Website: apple
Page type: customer-info-address
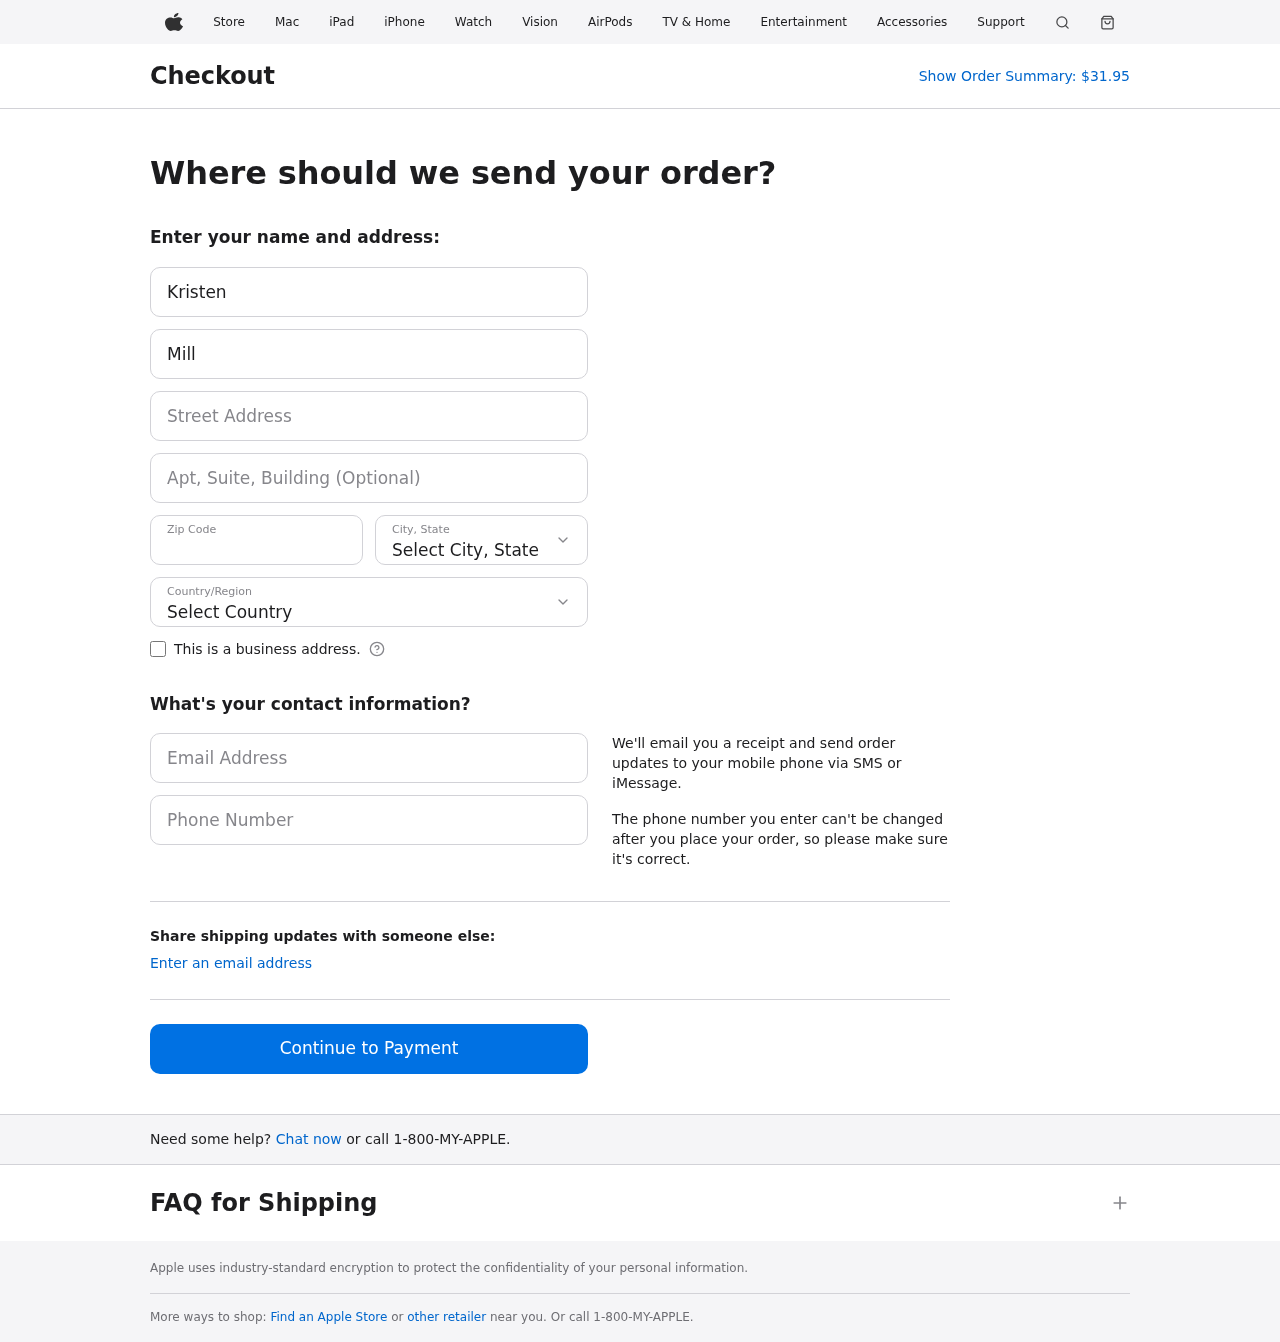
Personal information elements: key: PII_CITY_STATE
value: West Scott, SC
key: PII_COUNTRY
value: United States
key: PII_EMAIL
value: kristen.miller@yahoo.com
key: PII_FIRSTNAME
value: Kristen
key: PII_LASTNAME
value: Miller
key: PII_PHONE
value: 9939766218
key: PII_POSTCODE
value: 13508
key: PII_STREET
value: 0550 Richard Centers
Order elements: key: ORDER_TOTAL
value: $31.95